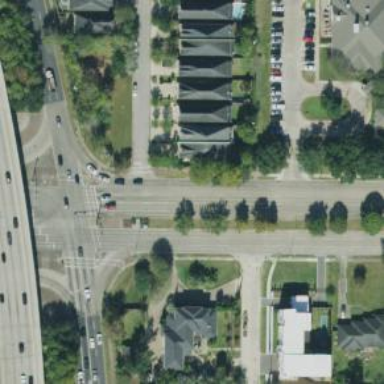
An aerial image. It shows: Stop road.